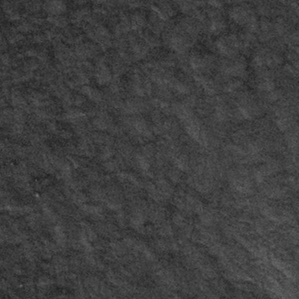
Label: frost